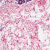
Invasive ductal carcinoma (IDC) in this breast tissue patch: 0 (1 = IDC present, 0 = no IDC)